Aerial crown-view tile of a tropical tree (Barro Colorado Island, Panama), acquired 20250124:
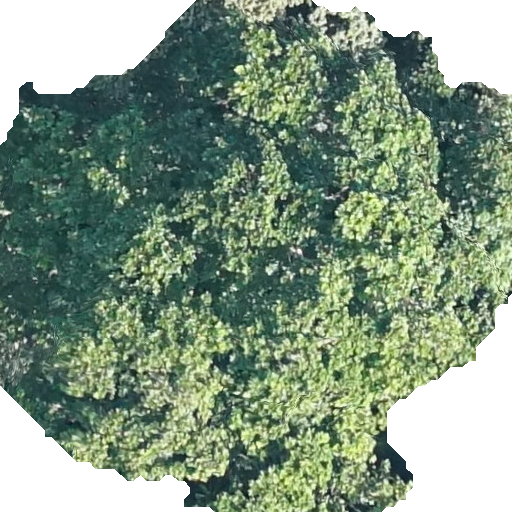
Species: Anacardium excelsum
GBIF accepted scientific name: Anacardium excelsum
Crown area: 329.562 m²